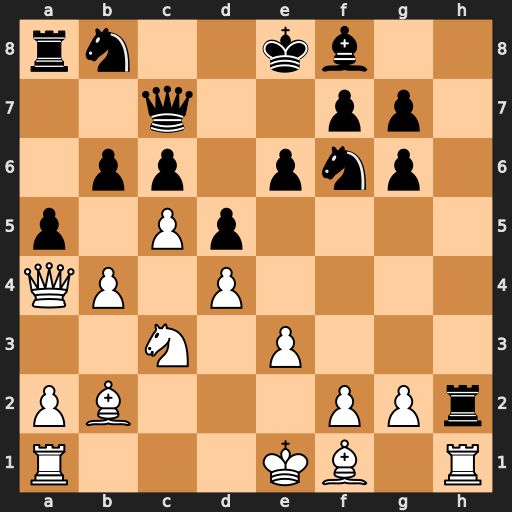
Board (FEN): rn2kb2/2q2pp1/1pp1pnp1/p1Pp4/QP1P4/2N1P3/PB3PPr/R3KB1R
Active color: w
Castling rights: KQq
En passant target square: -
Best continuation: cxb6 Qb7 Rxh2